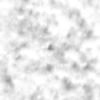
Label: no_change